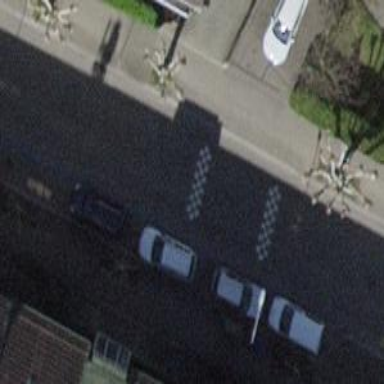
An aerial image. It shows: Table-style traffic calming feature.